Question: I have reviewed the Inspection report for my project that is provided by Android Studio after having executed the following command:
'''
Analyze->Inspect Code...
'''
The report indicates a problem with this code snippet in my gradle.build file:
'''
buildTypes {
release {
runProguard false
proguardFiles getDefaultProguardFile('proguard-android.txt'), 'proguard-rules.txt'
signingConfig signingConfigs.release
}
}
'''
The specific problem is 'cannot infer argument types (at line 34)'. I have included a snapshot for clarity.

One SO <URL> seems to suggest this is just a bogus warning. If that is the case, can I safely suppress this warning?
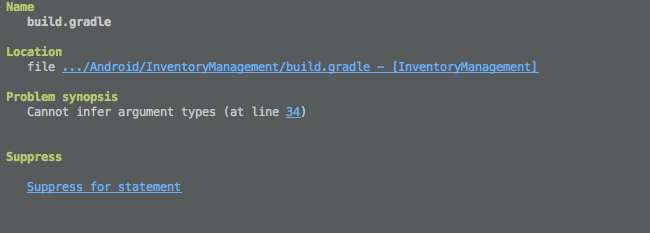
Answer: You can (very likely) safely ignore this warning. The IntelliJ (Android Studio) Groovy inspection is decent, but far from perfect. I have several advanced Gradle build scripts that are riddled with these and other inspection errors, although everything runs correctly. However, there is a chance you make a programming error and the inspection is technically correct, but you'll find that out once you attempt to execute your build script.
For this particular warning, you can turn it off on a by-line basis by using
'''
//noinspection GroovyAssignabilityCheck
'''
You can also turn it off entirely by going to File > Settings > Inspections and type 'Incompatible type assignments' in the filter box and uncheck that inspection option. There you can also configure all the Groovy inspection options if you want to turn off others as well.